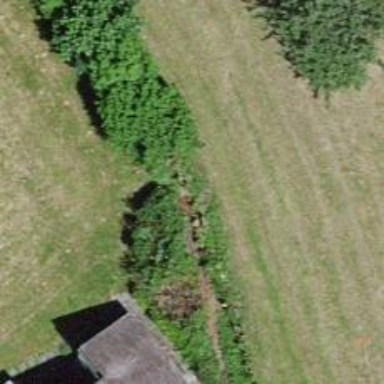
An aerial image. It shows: Hedge acting as barrier.